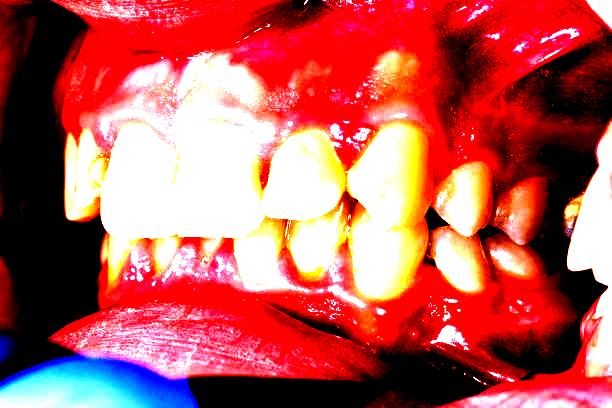
Condition: Gingivitis